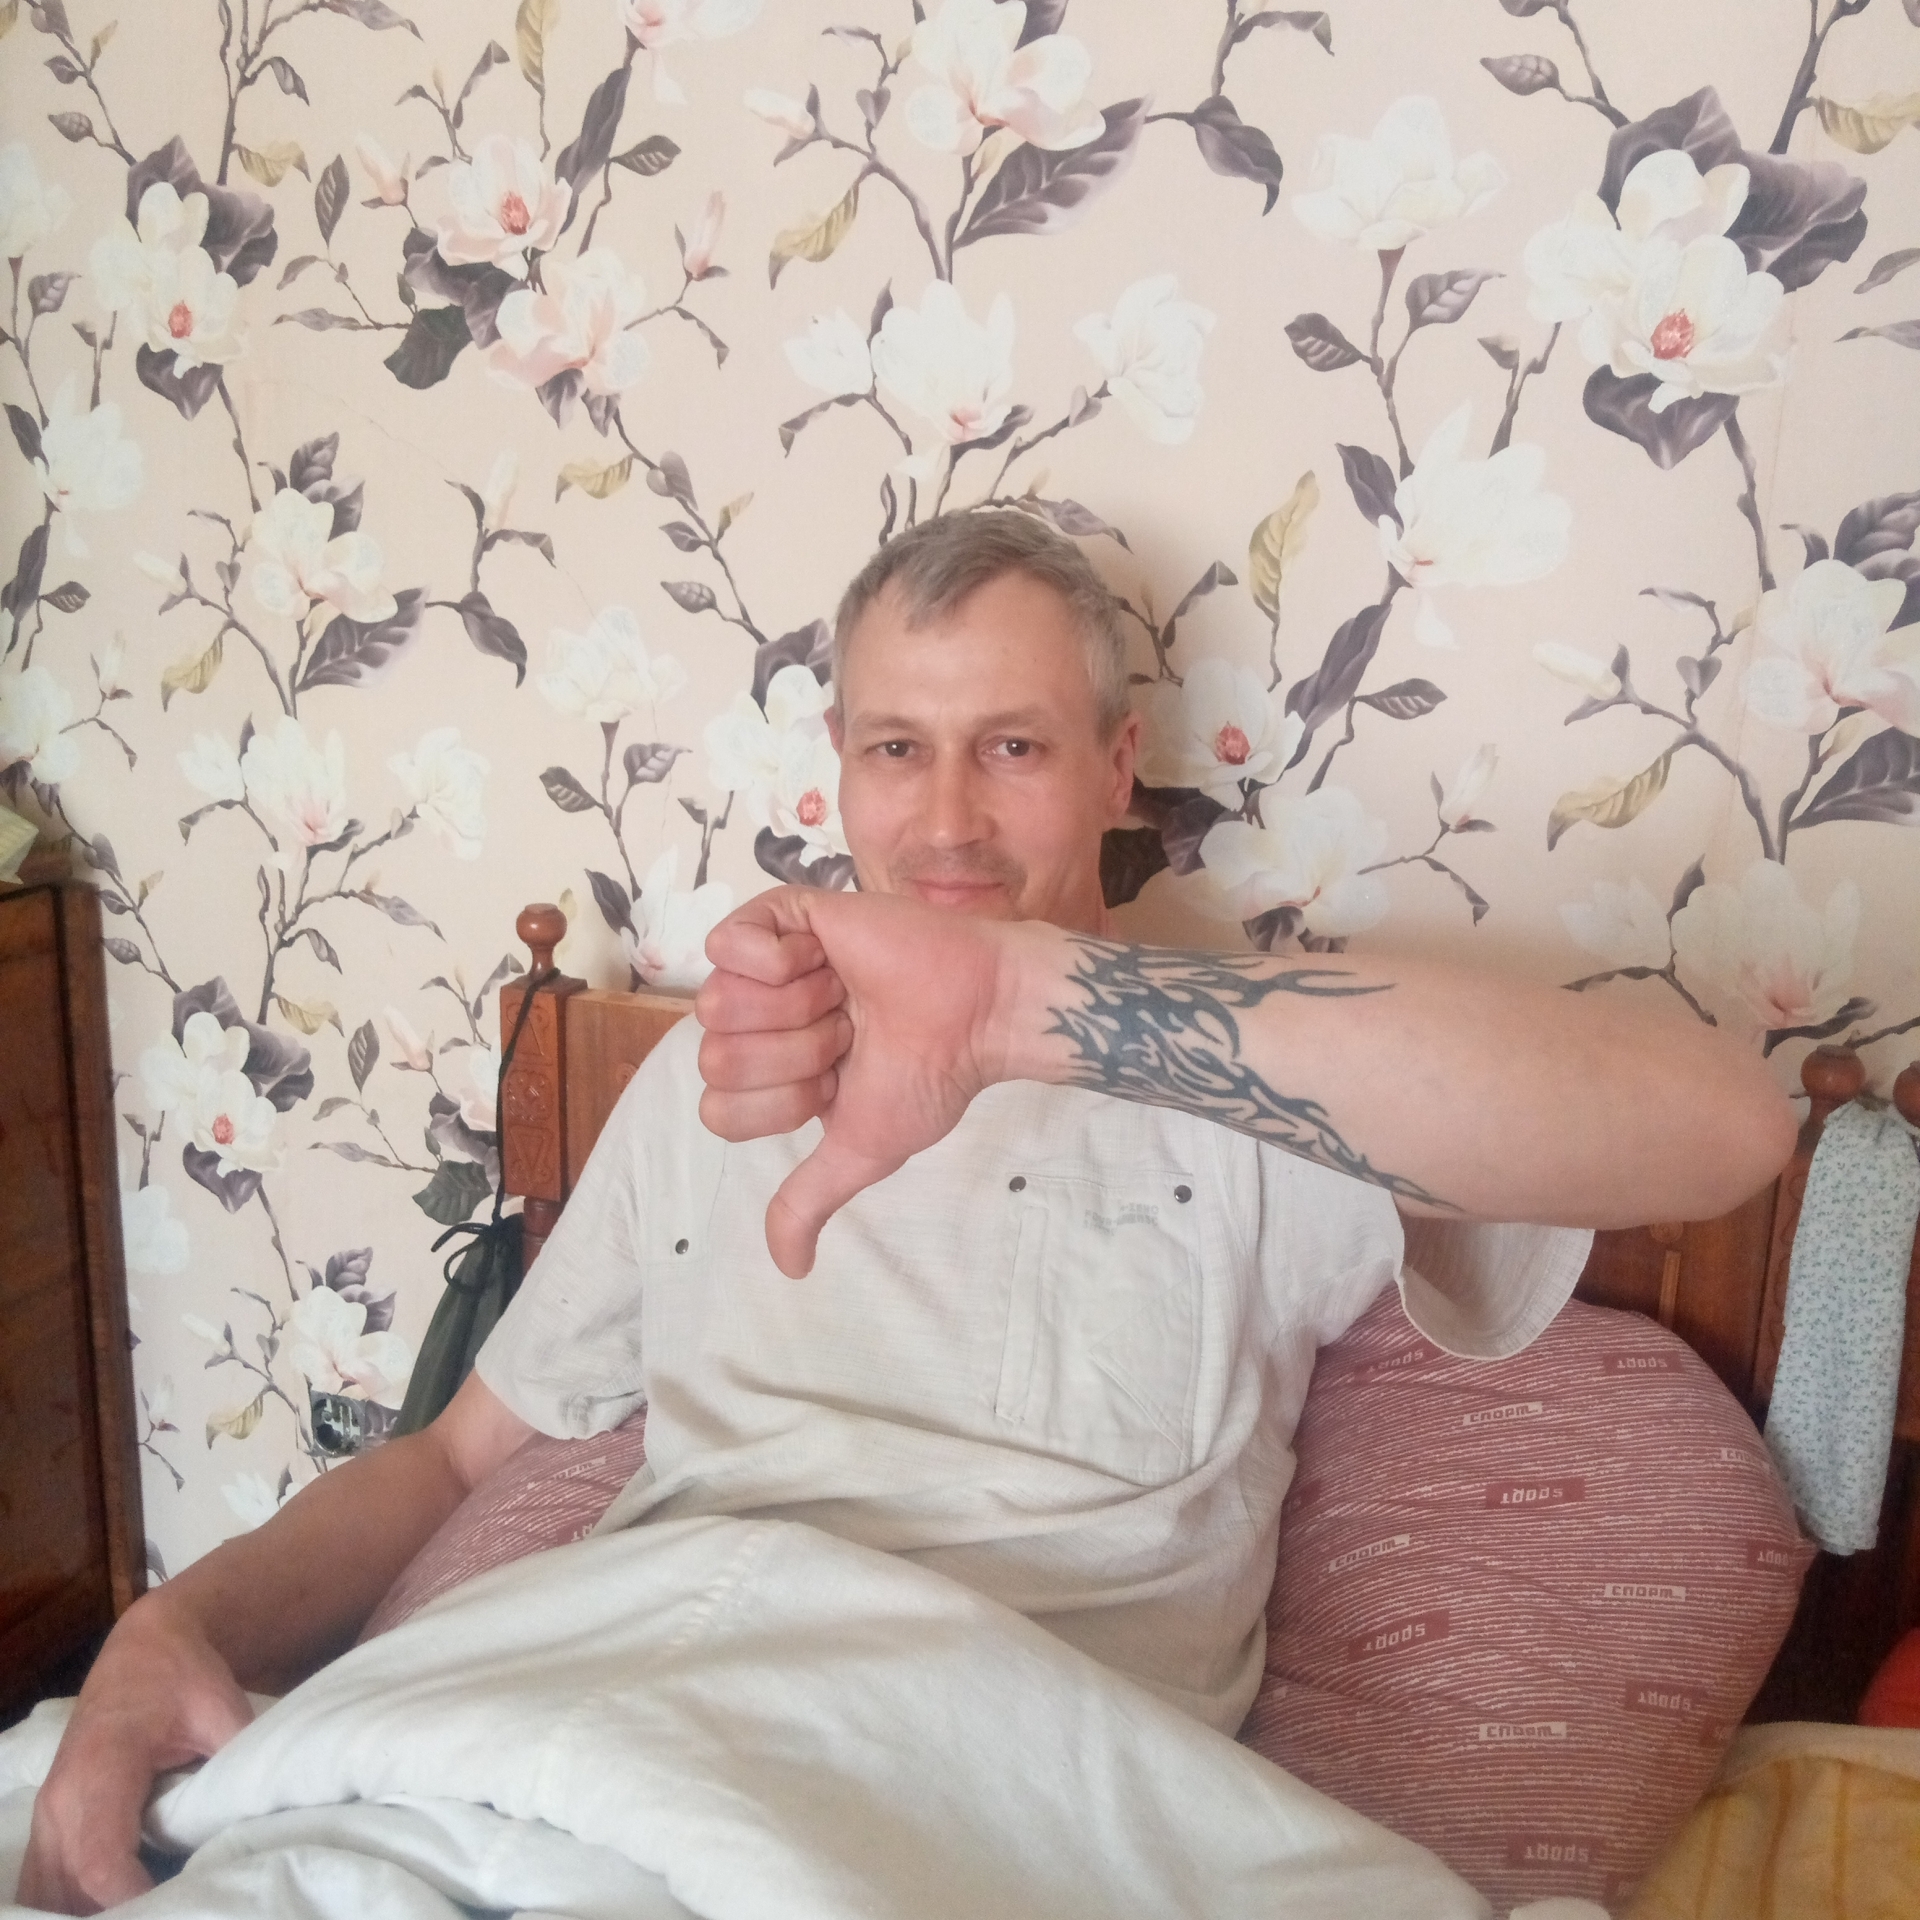
Label: clear